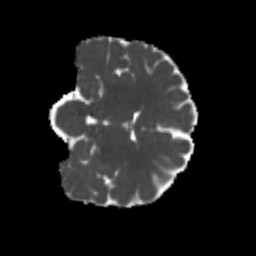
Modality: MD
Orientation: coronal
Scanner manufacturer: siemens
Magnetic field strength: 3 T
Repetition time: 4 s
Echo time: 0.0594 s